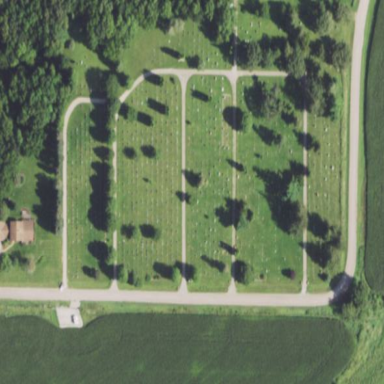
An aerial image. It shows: Cemetery.